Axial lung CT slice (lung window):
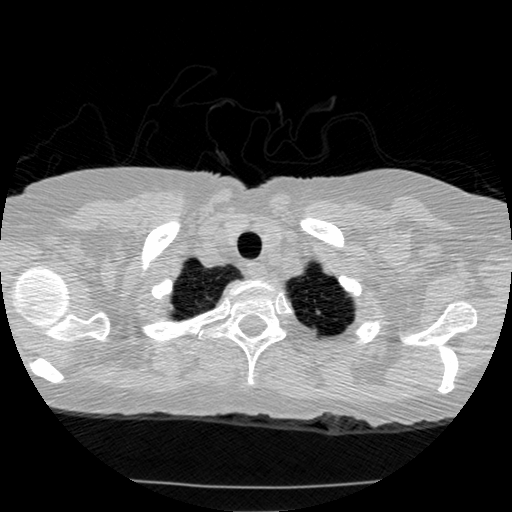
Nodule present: yes
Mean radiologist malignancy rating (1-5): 2.5